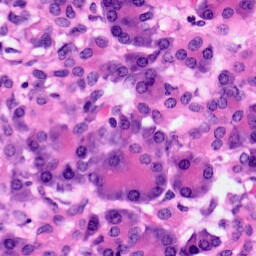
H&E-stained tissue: Pancreatic